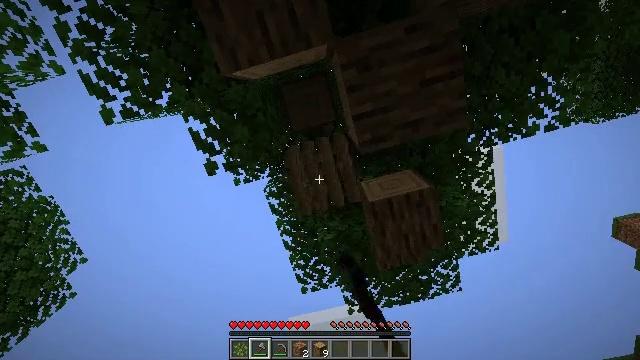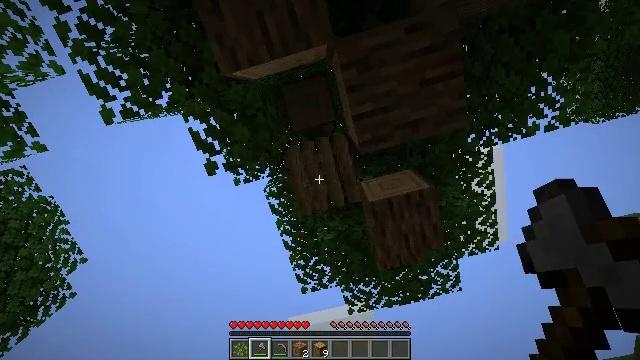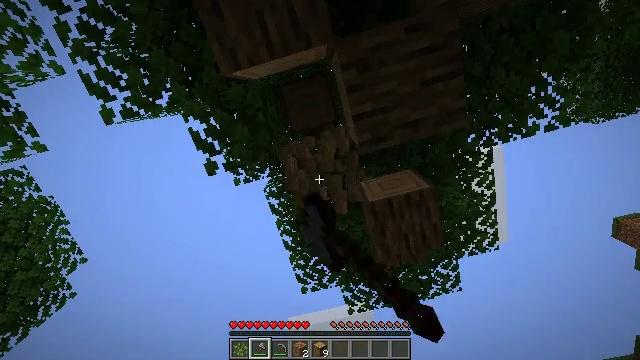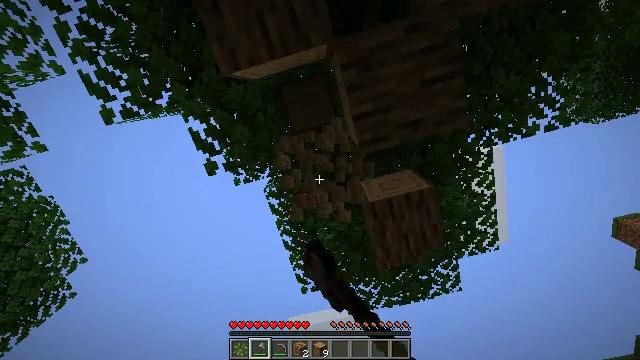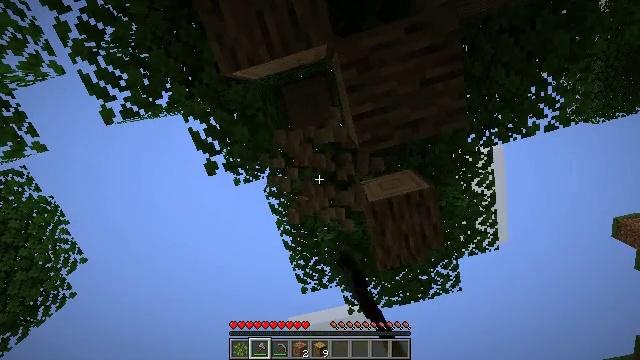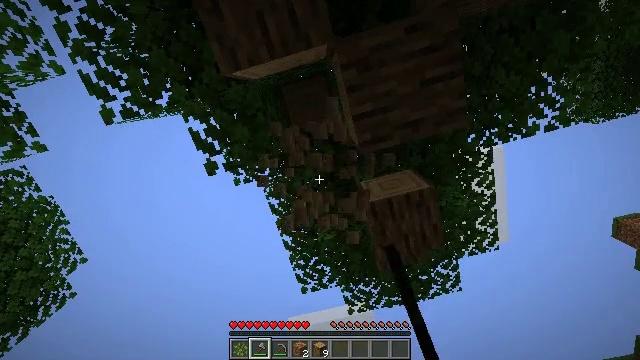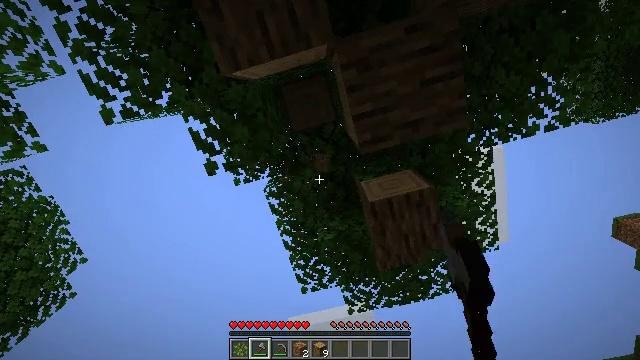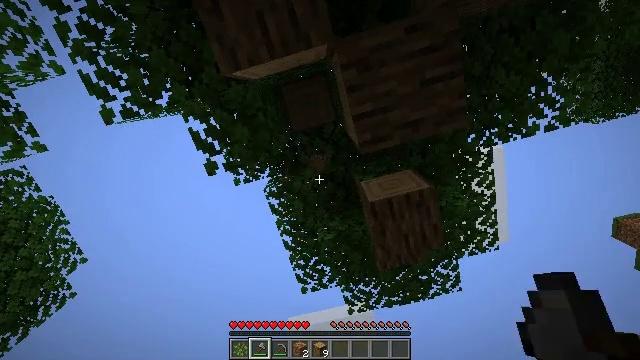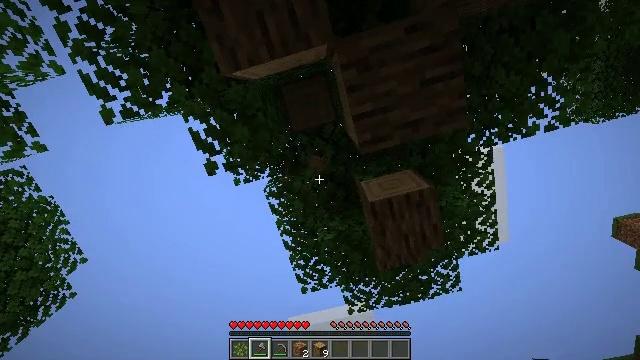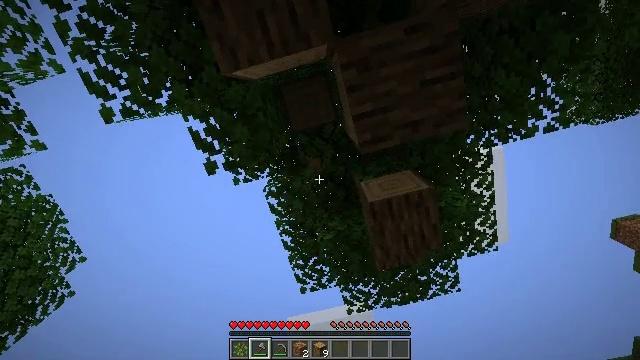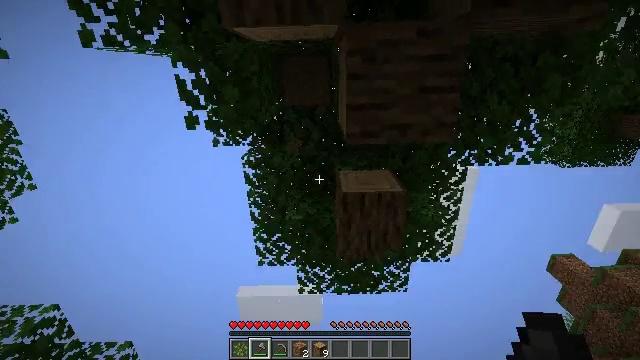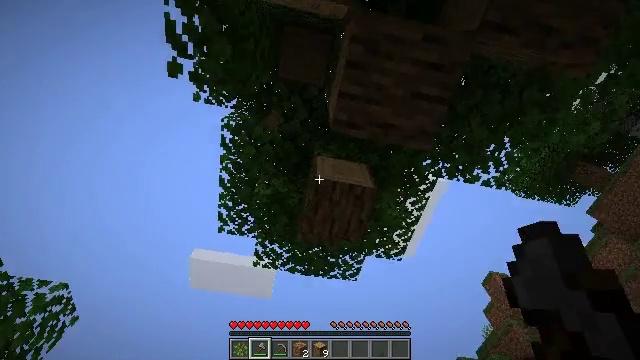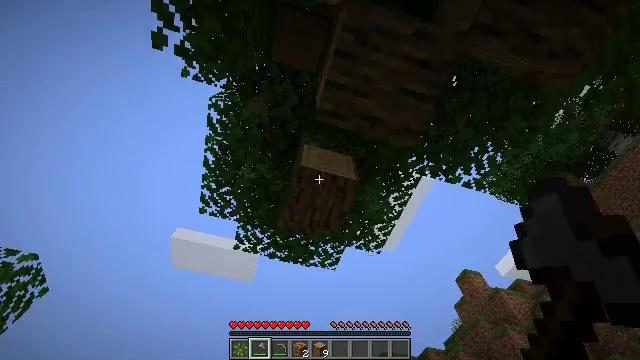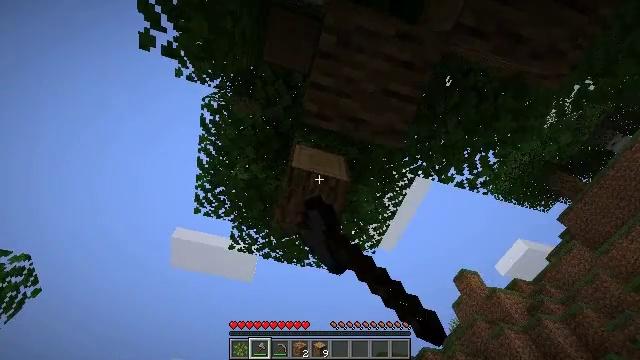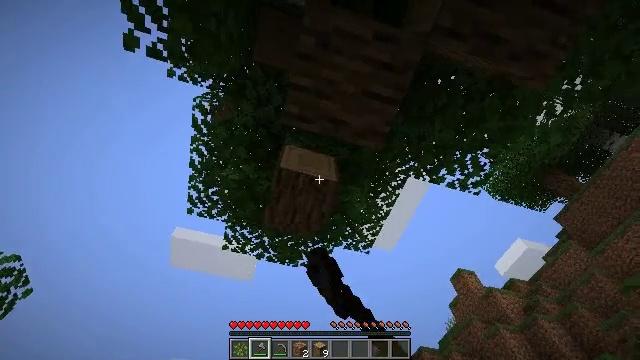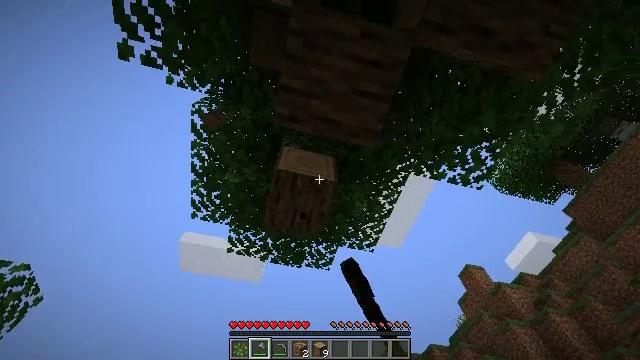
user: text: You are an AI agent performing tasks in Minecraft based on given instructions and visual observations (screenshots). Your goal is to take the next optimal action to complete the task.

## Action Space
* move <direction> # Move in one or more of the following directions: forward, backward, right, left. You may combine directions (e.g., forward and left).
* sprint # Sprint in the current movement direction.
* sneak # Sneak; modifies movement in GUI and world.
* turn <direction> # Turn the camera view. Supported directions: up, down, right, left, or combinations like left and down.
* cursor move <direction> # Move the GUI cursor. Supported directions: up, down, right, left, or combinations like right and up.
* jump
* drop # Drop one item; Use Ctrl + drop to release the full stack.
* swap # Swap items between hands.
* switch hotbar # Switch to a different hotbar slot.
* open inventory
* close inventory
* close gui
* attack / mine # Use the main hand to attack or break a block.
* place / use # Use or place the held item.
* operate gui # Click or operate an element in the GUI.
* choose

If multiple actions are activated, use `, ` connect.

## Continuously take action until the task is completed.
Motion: motion action
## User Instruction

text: Trim the tree by mining oak leaves.
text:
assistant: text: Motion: attack / mine
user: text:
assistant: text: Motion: attack / mine
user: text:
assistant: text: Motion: attack / mine
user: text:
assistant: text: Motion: attack / mine
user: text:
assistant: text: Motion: attack / mine
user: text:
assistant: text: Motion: attack / mine
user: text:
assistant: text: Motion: attack / mine
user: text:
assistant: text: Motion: attack / mine
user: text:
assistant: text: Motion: attack / mine
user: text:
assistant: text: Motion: turn right and down, attack / mine
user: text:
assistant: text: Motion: move right, turn right and down, attack / mine
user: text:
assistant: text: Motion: move right, turn right and down, attack / mine
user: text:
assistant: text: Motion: move right, attack / mine
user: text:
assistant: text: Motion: attack / mine
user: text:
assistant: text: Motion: turn left, attack / mine
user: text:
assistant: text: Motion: turn left, attack / mine
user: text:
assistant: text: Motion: turn left, attack / mine
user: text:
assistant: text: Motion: turn left, attack / mine
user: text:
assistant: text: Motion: turn right, attack / mine
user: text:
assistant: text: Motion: attack / mine
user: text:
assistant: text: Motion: attack / mine
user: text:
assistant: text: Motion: attack / mine
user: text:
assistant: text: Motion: attack / mine
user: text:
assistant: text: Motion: attack / mine
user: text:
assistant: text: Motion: attack / mine
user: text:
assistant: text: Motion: attack / mine
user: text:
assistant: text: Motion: attack / mine
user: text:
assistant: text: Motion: attack / mine
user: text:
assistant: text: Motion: attack / mine
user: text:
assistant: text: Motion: attack / mine